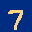
Label: 7